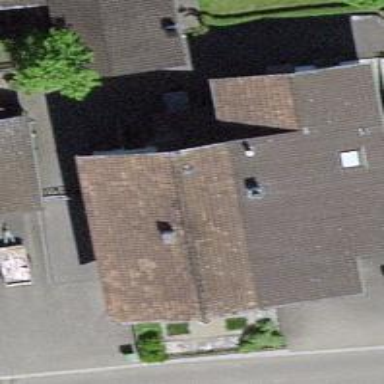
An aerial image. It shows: Simple house.